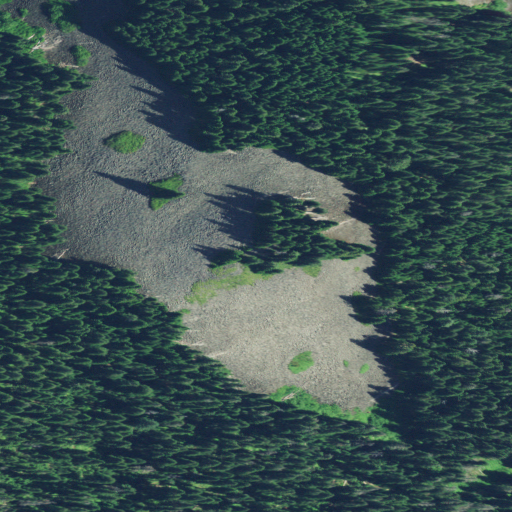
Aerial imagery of mountain in Oregon named Devils Pulpit containing evergreen forest, barren land, and shrub